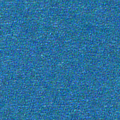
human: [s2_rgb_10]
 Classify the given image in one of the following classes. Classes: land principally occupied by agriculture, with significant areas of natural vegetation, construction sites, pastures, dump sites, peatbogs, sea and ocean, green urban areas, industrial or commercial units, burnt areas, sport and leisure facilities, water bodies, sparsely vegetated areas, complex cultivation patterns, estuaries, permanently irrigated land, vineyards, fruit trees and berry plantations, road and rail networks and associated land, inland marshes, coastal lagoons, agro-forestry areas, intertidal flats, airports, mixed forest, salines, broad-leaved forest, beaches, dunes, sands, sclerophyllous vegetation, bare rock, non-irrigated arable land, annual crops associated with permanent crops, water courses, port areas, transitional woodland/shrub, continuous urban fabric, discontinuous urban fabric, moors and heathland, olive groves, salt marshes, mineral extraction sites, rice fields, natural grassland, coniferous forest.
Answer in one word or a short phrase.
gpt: sea and ocean